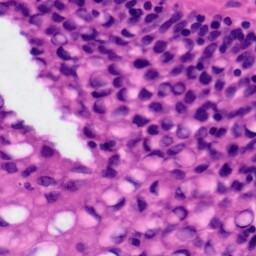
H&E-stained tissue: Tonsil